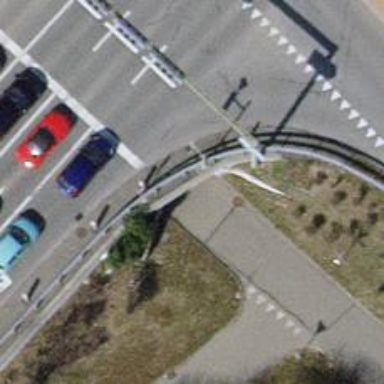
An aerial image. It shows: Asphalt path.